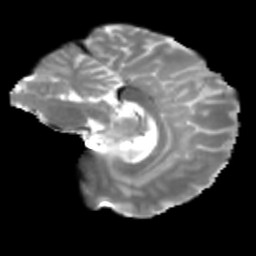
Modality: T2w
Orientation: sagittal
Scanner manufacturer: siemens
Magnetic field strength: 3 T
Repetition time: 4 s
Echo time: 0.0594 s